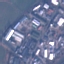
Land use / land cover: Industrial